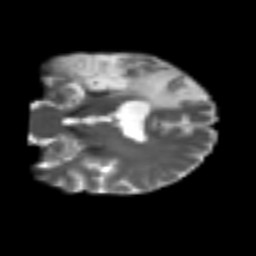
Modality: T2w
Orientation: coronal
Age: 46
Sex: male
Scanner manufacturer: siemens
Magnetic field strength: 3 T
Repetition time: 4.999 s
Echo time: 0.07946 s